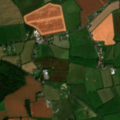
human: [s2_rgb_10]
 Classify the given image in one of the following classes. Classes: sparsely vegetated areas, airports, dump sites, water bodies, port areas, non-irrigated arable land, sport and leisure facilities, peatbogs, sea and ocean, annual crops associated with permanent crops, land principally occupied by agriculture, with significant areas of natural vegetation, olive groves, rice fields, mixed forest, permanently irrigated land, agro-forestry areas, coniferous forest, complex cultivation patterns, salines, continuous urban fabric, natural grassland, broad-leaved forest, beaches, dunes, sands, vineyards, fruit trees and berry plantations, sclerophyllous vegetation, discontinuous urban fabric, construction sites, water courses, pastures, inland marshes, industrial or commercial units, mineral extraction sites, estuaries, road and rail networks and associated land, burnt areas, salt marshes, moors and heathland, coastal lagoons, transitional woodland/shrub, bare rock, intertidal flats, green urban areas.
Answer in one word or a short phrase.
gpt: non-irrigated arable land, pastures